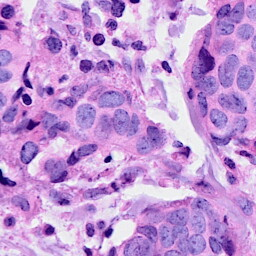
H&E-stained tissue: Breast